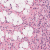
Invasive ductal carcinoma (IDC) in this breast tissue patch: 1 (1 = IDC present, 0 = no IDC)